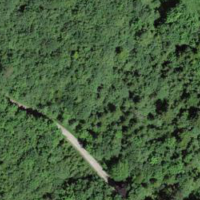
EUNIS habitat code: 41
Species observed at this site:
Pteridium aquilinum